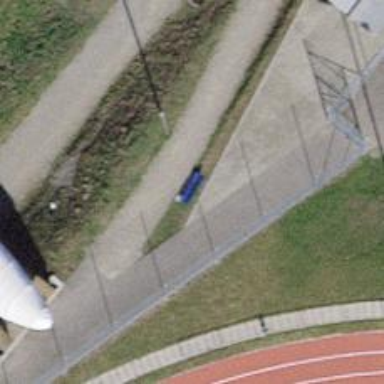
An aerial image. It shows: Blue bench.